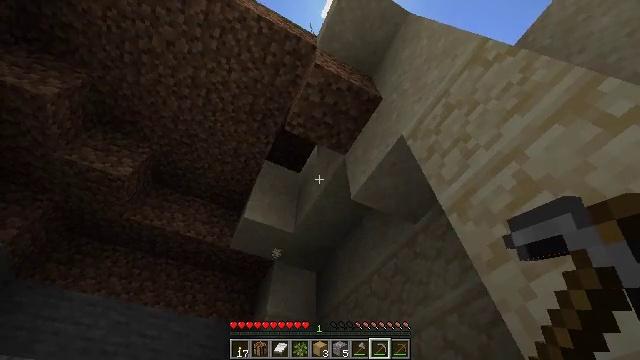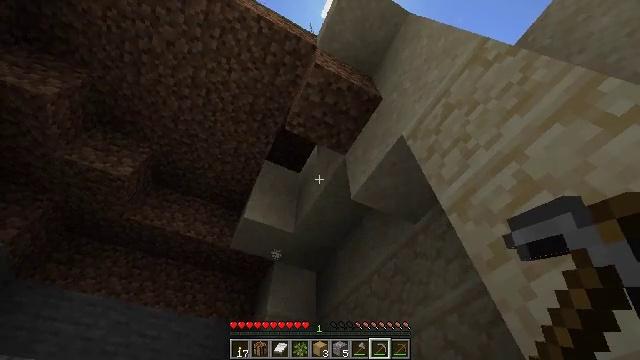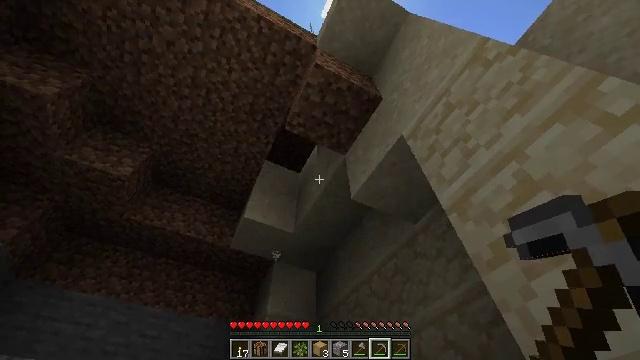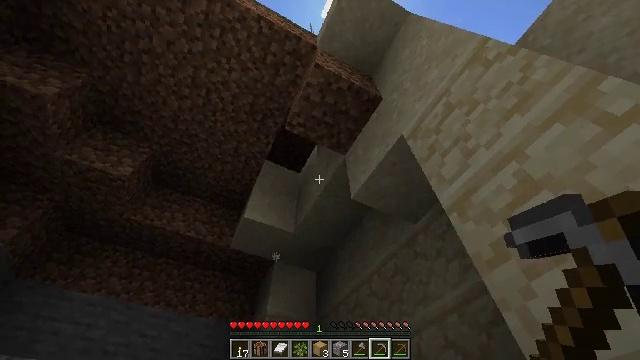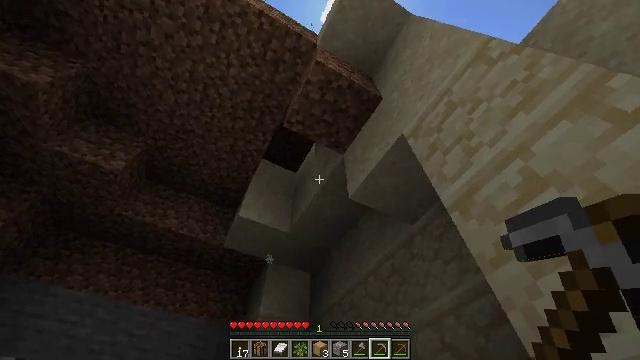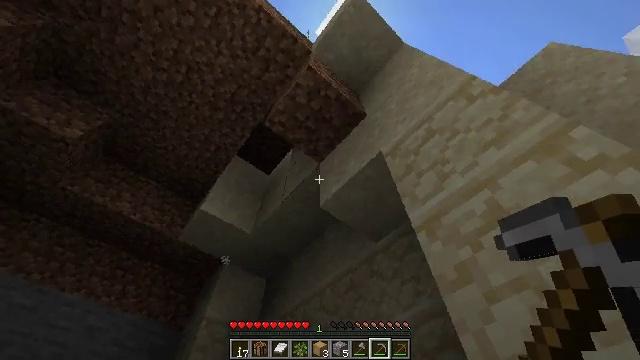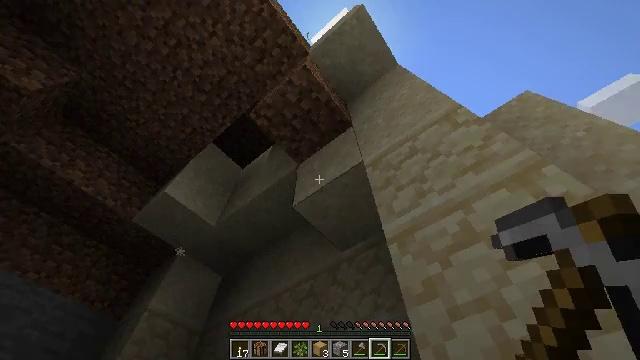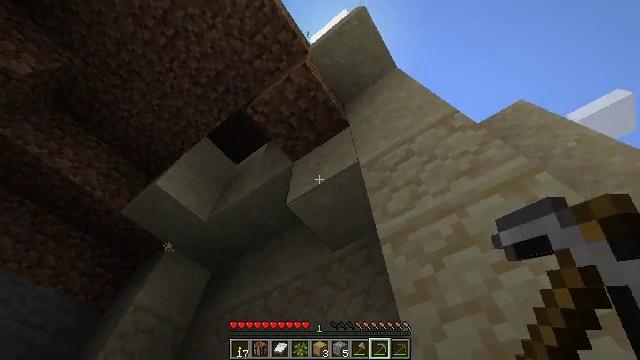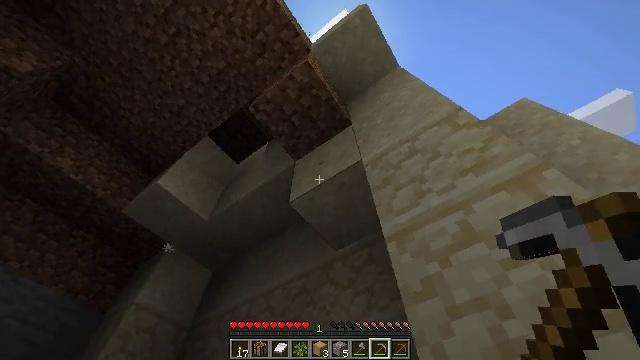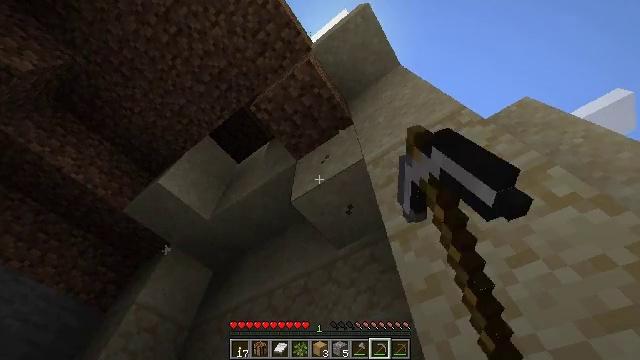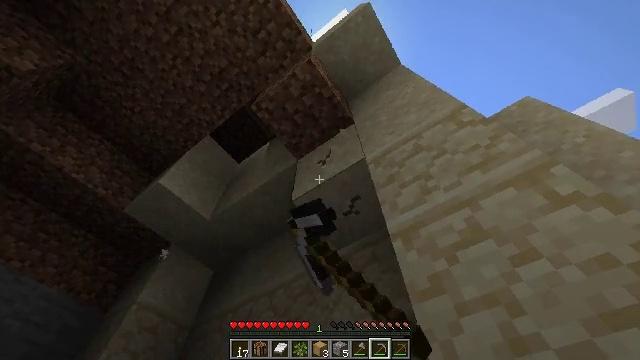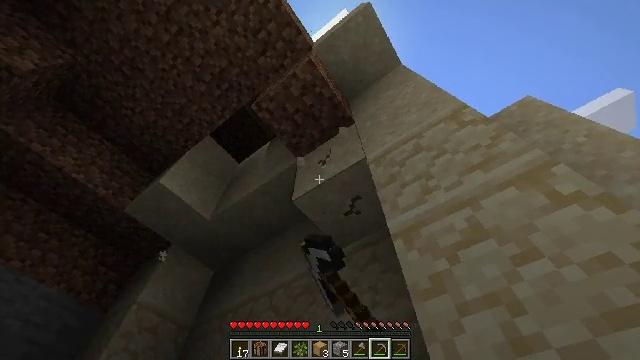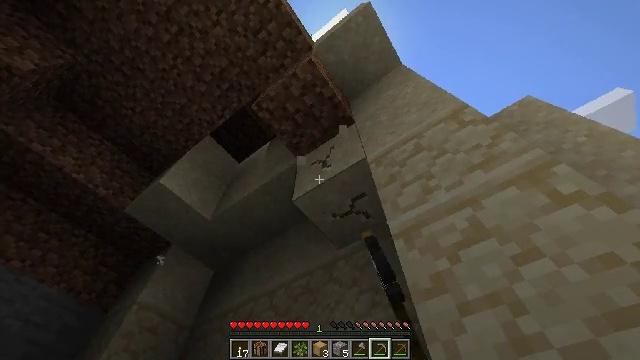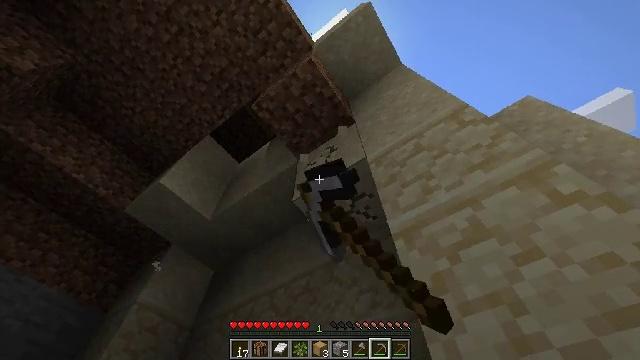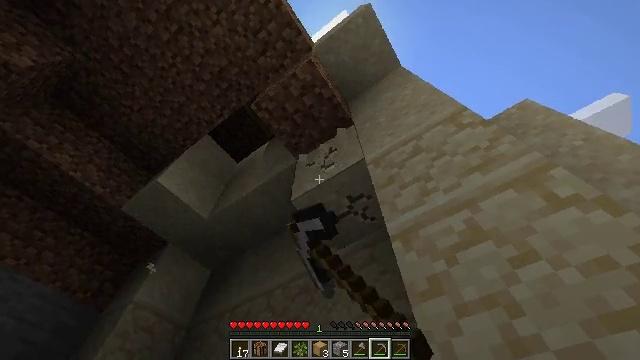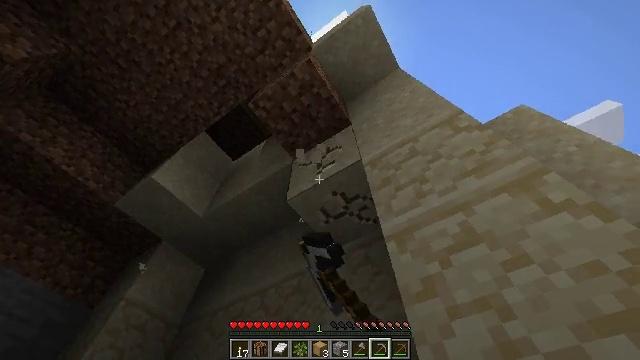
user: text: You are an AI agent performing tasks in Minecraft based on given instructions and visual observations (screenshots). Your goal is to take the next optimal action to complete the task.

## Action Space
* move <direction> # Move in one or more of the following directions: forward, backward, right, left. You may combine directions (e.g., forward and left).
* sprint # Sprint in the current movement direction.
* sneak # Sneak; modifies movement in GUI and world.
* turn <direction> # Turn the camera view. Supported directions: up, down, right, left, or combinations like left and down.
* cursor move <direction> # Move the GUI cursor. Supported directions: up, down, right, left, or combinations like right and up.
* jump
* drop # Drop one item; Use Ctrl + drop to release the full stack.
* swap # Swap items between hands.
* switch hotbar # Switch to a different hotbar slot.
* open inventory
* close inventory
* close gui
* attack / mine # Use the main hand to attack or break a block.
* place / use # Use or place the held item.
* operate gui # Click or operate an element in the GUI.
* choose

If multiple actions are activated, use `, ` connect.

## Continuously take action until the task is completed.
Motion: motion action
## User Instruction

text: Mine sand by the water.
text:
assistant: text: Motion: no_op
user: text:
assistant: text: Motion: no_op
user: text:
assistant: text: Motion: no_op
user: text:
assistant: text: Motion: move forward, turn right
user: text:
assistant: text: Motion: move forward, turn right and up
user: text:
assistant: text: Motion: turn right and up
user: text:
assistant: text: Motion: turn right
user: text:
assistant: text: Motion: attack / mine
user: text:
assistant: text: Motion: attack / mine
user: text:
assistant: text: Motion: attack / mine
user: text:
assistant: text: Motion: attack / mine
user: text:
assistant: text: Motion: attack / mine
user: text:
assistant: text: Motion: attack / mine
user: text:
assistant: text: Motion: attack / mine
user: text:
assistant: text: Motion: turn right, attack / mine
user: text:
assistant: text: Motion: turn right, attack / mine
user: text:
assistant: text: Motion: attack / mine
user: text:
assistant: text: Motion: turn down, attack / mine
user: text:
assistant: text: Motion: attack / mine
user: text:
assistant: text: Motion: attack / mine
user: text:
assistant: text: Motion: attack / mine
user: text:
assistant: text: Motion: move back, attack / mine
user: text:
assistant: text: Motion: move back, attack / mine
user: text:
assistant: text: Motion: move back, attack / mine
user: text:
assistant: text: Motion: move back, attack / mine
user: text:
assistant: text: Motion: move back, attack / mine
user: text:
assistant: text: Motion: attack / mine